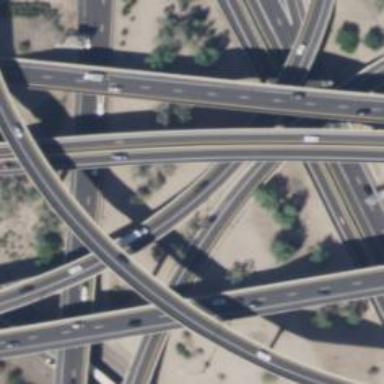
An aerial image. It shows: Motorway link bridge.